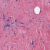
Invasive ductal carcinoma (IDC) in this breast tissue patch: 0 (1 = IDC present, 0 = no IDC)